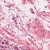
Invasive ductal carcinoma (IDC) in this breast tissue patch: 1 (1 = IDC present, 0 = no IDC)